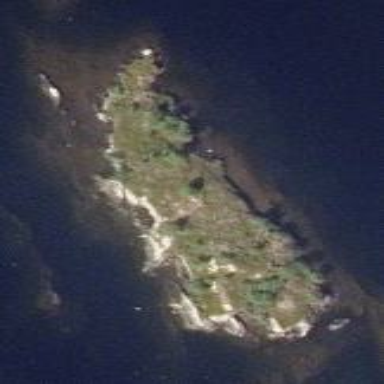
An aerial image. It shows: Islet.